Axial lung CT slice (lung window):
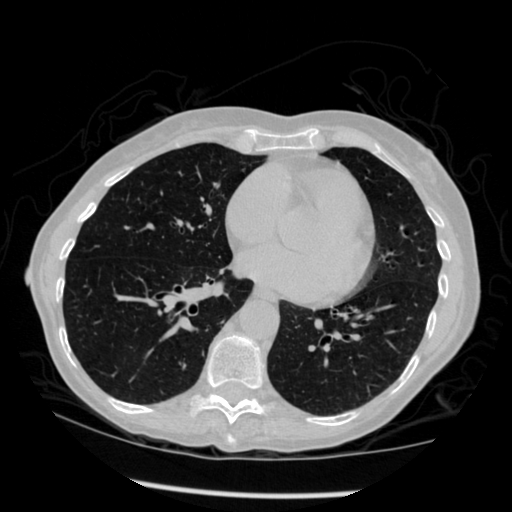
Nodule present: no